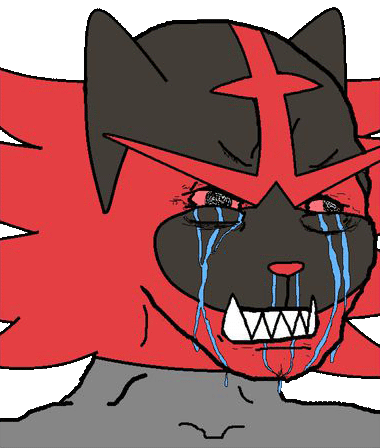
Label: 5_Crying_Wojak